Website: apple
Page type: customer-info-address
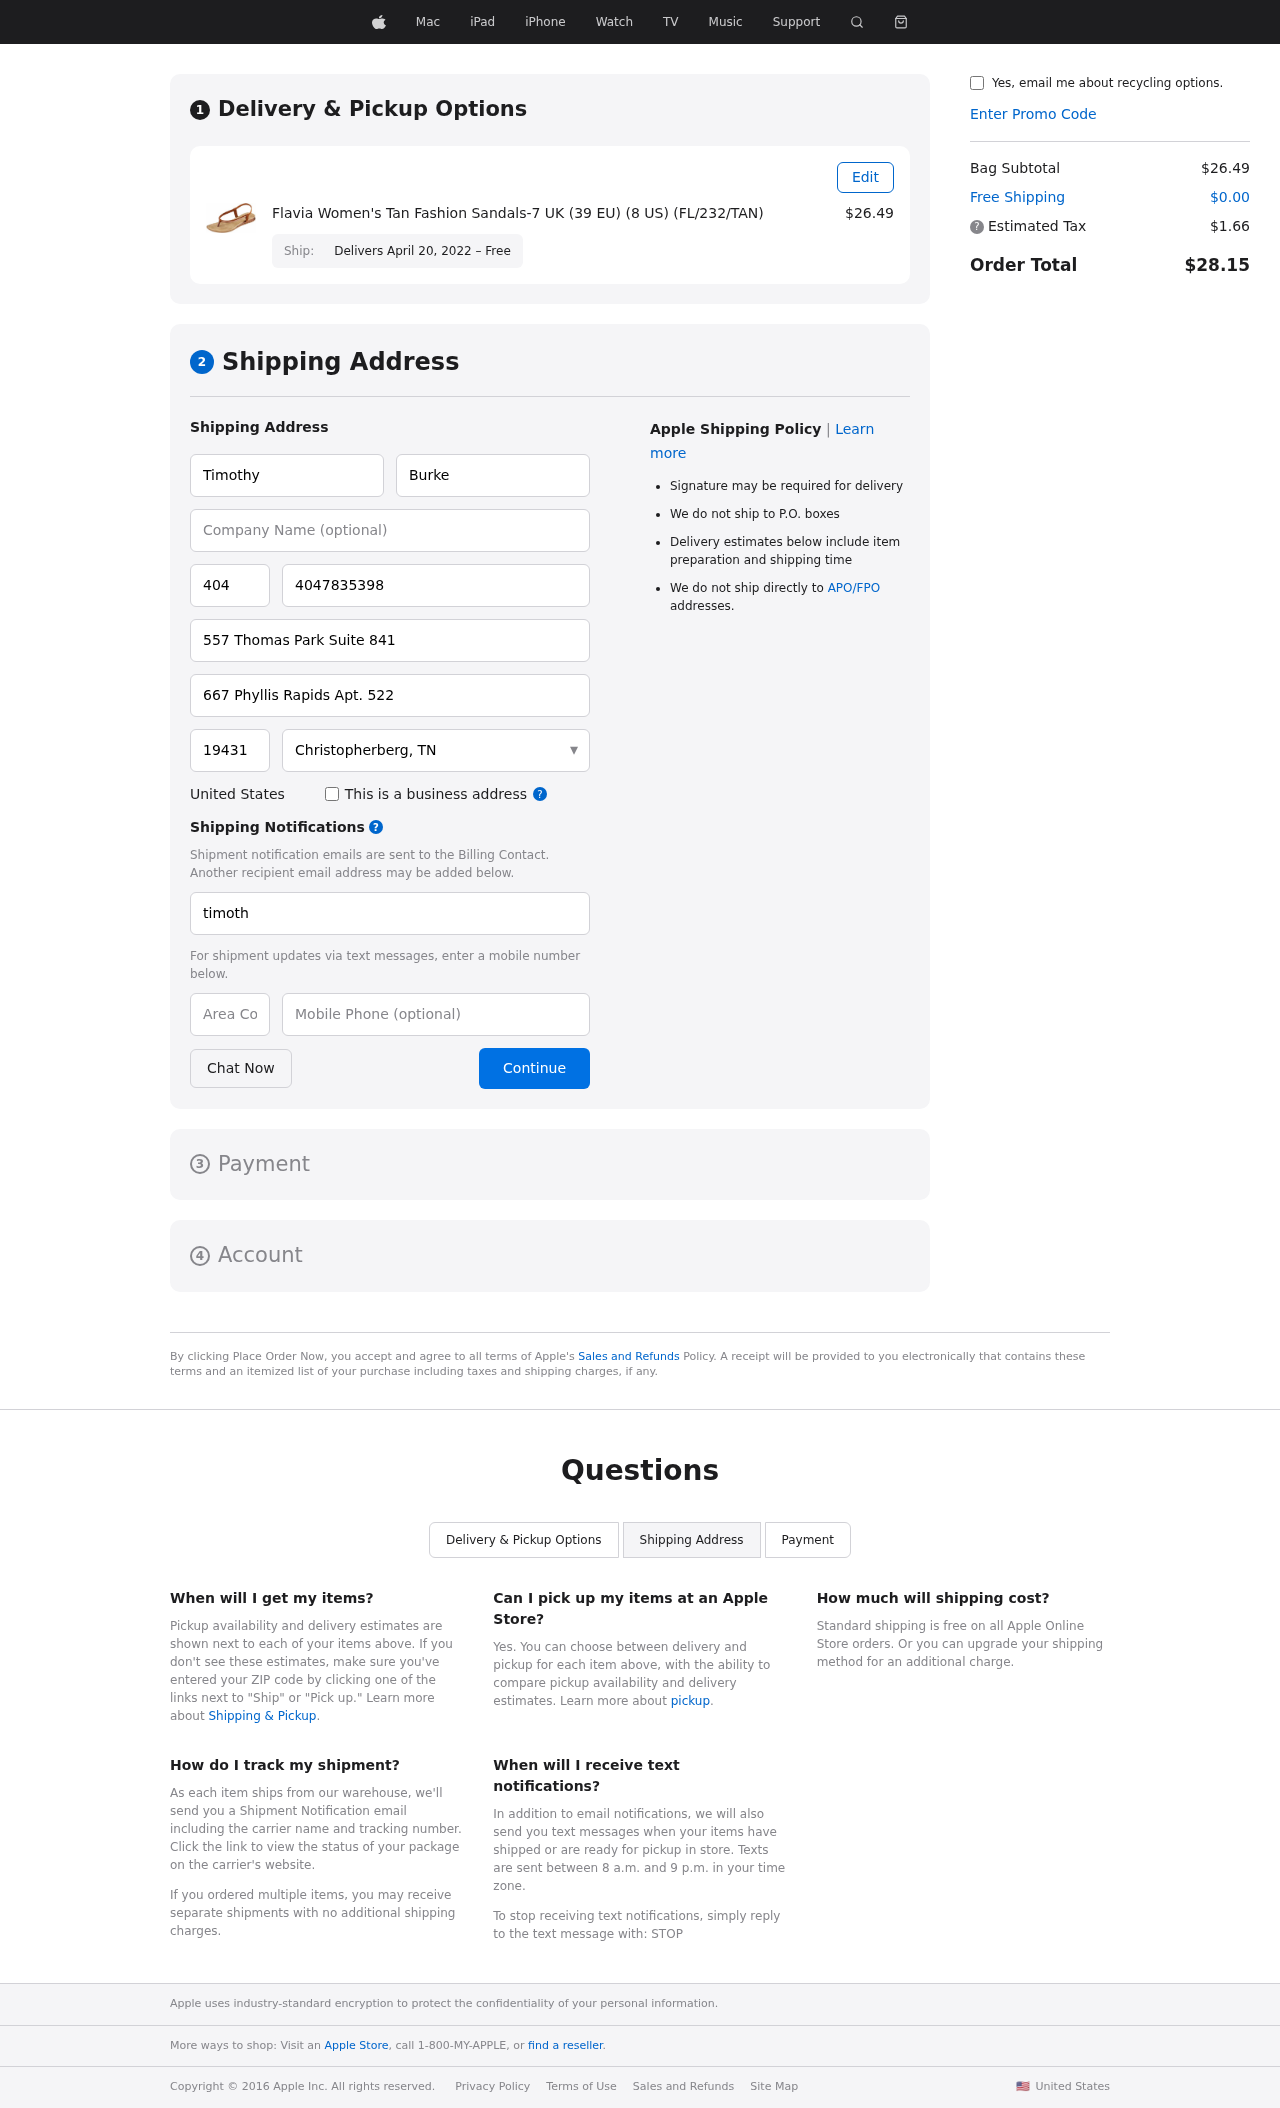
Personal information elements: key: PII_CITY_STATE
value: Christopherberg, TN
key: PII_COUNTRY
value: United States
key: PII_EMAIL
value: timothyburke@gmail.com
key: PII_FIRSTNAME
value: Timothy
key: PII_LASTNAME
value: Burke
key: PII_PHONE
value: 4047835398
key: PII_PHONE_ALT
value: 3858747696
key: PII_PHONE_ALT_AREA
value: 385
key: PII_PHONE_AREA
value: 404
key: PII_POSTCODE
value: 19431
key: PII_STREET
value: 557 Thomas Park Suite 841
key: PII_STREET2
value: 667 Phyllis Rapids Apt. 522
Product elements: key: PRODUCT1_NAME
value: Flavia Women's Tan Fashion Sandals-7 UK (39 EU) (8 US) (FL/232/TAN)
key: PRODUCT1_PRICE
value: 26.49
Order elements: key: ORDER_DELIVERY_DATE
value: Delivers April 20, 2022 – Free
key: ORDER_SUBTOTAL
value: $26.49
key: ORDER_SHIPPING_COST
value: $0.00
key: ORDER_TAX
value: $1.66
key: ORDER_TOTAL
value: $28.15